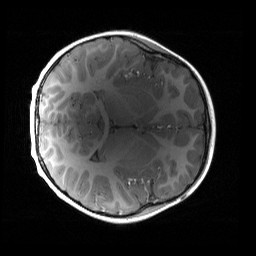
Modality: T1w
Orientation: axial
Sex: male
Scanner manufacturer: siemens
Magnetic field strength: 3 T
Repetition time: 1.9 s
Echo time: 0.00243 s